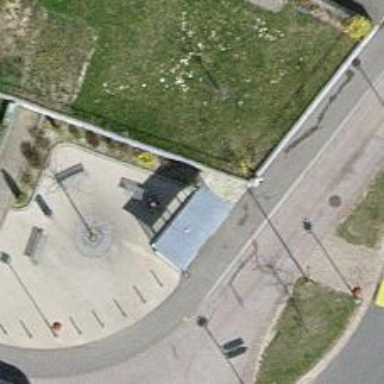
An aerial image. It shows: Bus stop with platform for public transport.